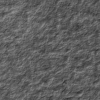
Label: not_dusty